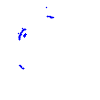
Particle: pion